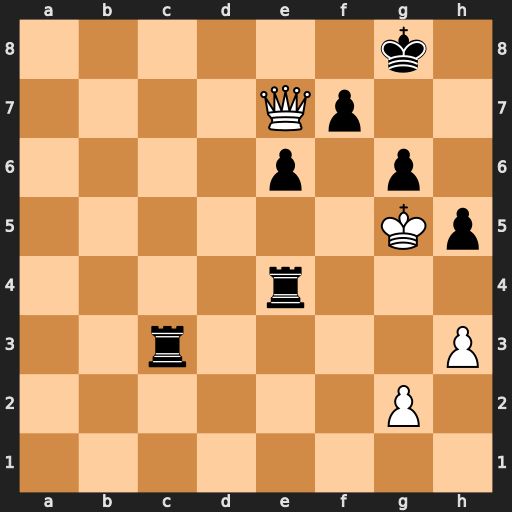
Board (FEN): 6k1/4Qp2/4p1p1/6Kp/4r3/2r4P/6P1/8
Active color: w
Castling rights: -
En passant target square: -
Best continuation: Kh6 Rc8 Qf6 Kf8 Qh8+ Ke7 Qxc8